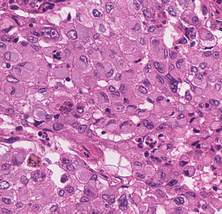
Tumor epithelial tissue: yes
Tumor-associated stroma tissue: no
Normal tissue: no